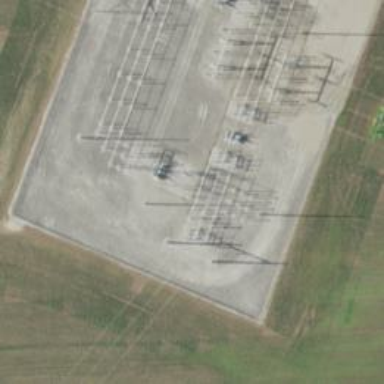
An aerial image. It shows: Switch for power supply.